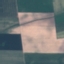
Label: AnnualCrop